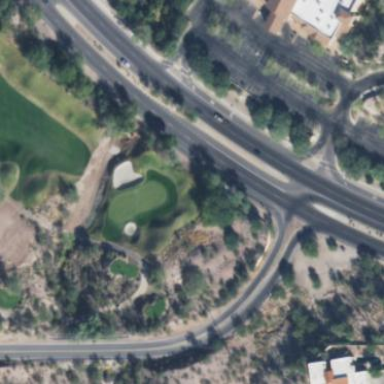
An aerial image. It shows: Golf rough area.